Aerial crown-view tile of a tropical tree (Barro Colorado Island, Panama), acquired 20250124:
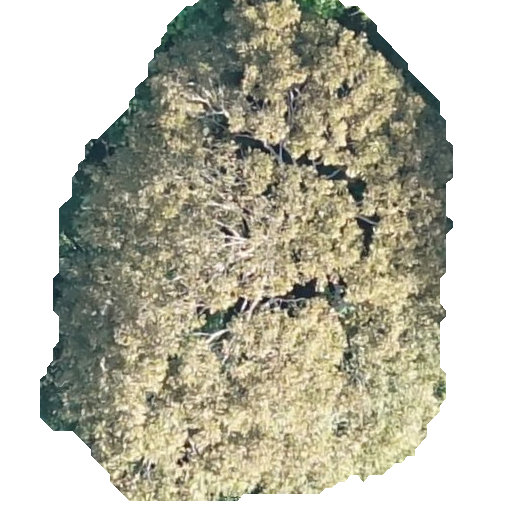
Species: Dipteryx oleifera
GBIF accepted scientific name: Dipteryx oleifera
Crown area: 250.912 m²